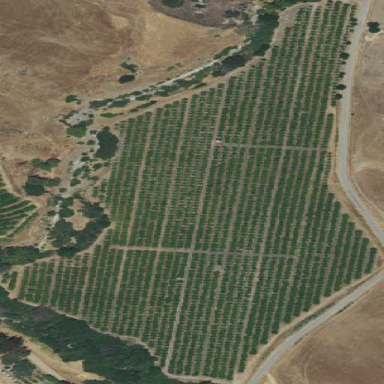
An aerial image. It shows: Orchard.